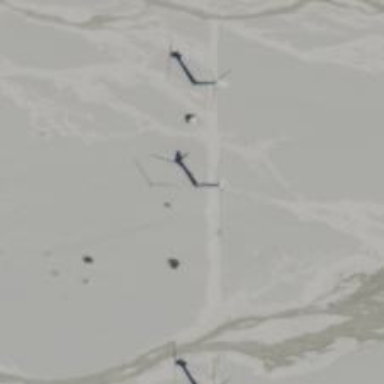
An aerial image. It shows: Horizontal axis wind turbine generating power from wind energy.